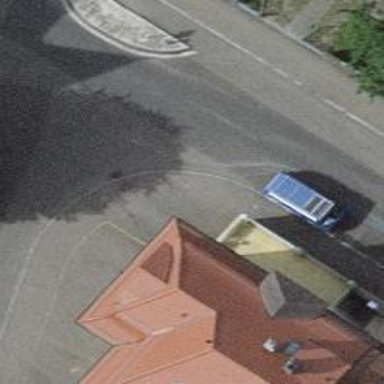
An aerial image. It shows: Kerb barrier.